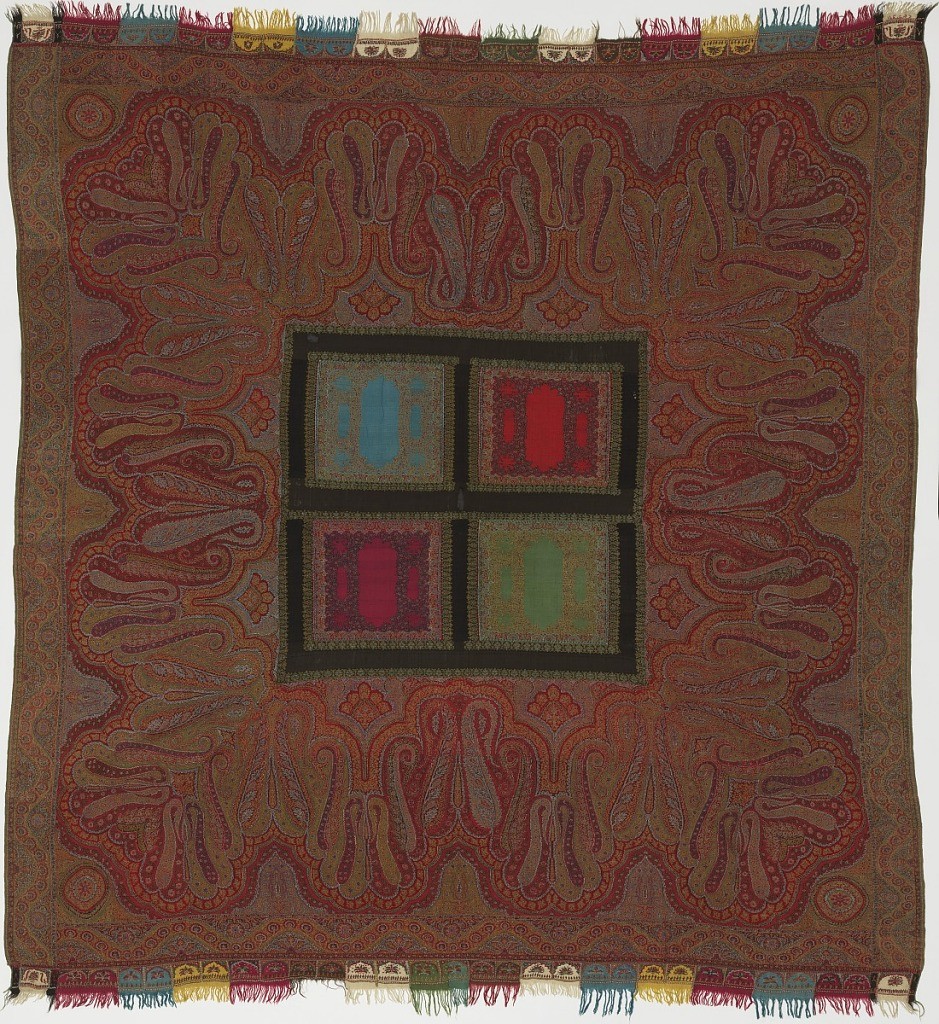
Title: Shawl
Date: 19th century
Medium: wool Technique: 2/2 twill double interlocked tapestry with stem, running and couching embroidery stitches
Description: Square patchwork shawl with a square center containing four squares that are red, green, violet and blue. Each is isolated by black bands. The primary emphasis is the border with is a continuous arrangement of typical Kashmiri boteh forms. A narrow and fringed patchwork border is at each end.